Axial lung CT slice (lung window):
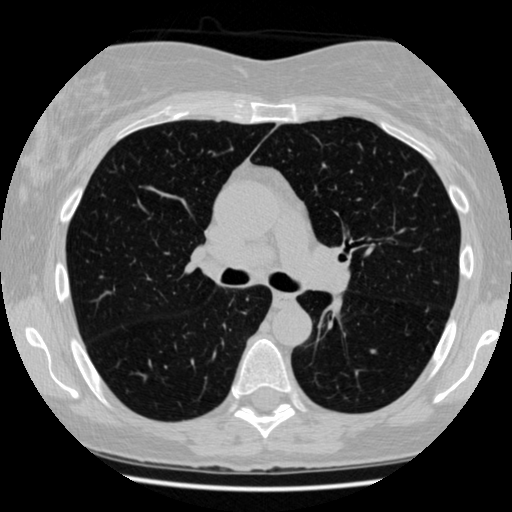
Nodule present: no